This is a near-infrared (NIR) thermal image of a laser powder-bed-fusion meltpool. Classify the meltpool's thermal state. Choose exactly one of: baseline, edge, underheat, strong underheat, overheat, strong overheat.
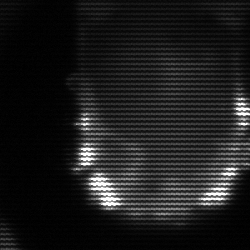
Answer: baseline